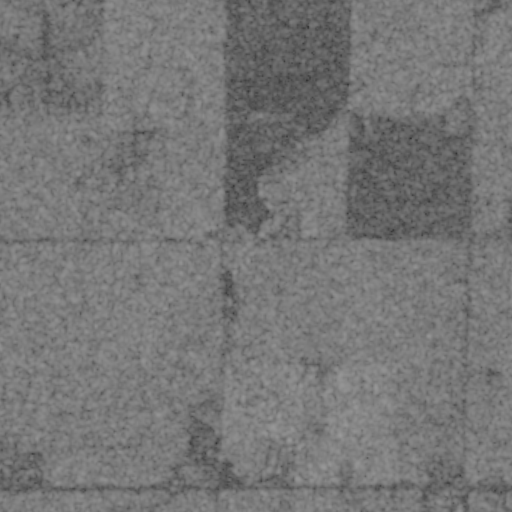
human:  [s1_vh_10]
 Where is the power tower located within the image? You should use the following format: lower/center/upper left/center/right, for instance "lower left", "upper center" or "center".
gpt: The power tower is located in the right of the image.
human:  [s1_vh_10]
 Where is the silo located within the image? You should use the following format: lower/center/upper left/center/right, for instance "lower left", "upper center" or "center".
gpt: The silo is located in the lower center of the image.
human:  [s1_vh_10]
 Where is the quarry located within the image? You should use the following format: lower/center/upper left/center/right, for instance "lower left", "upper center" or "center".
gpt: There is no quarry in the image.

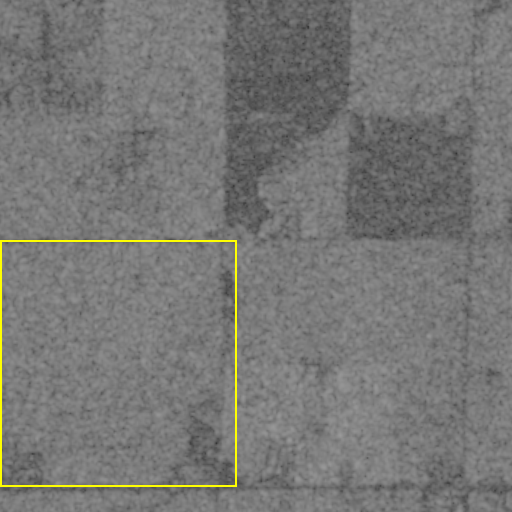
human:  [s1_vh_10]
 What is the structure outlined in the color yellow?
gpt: The structure outlined in yellow is a crop field.
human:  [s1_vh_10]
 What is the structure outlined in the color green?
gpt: There is no green outline.